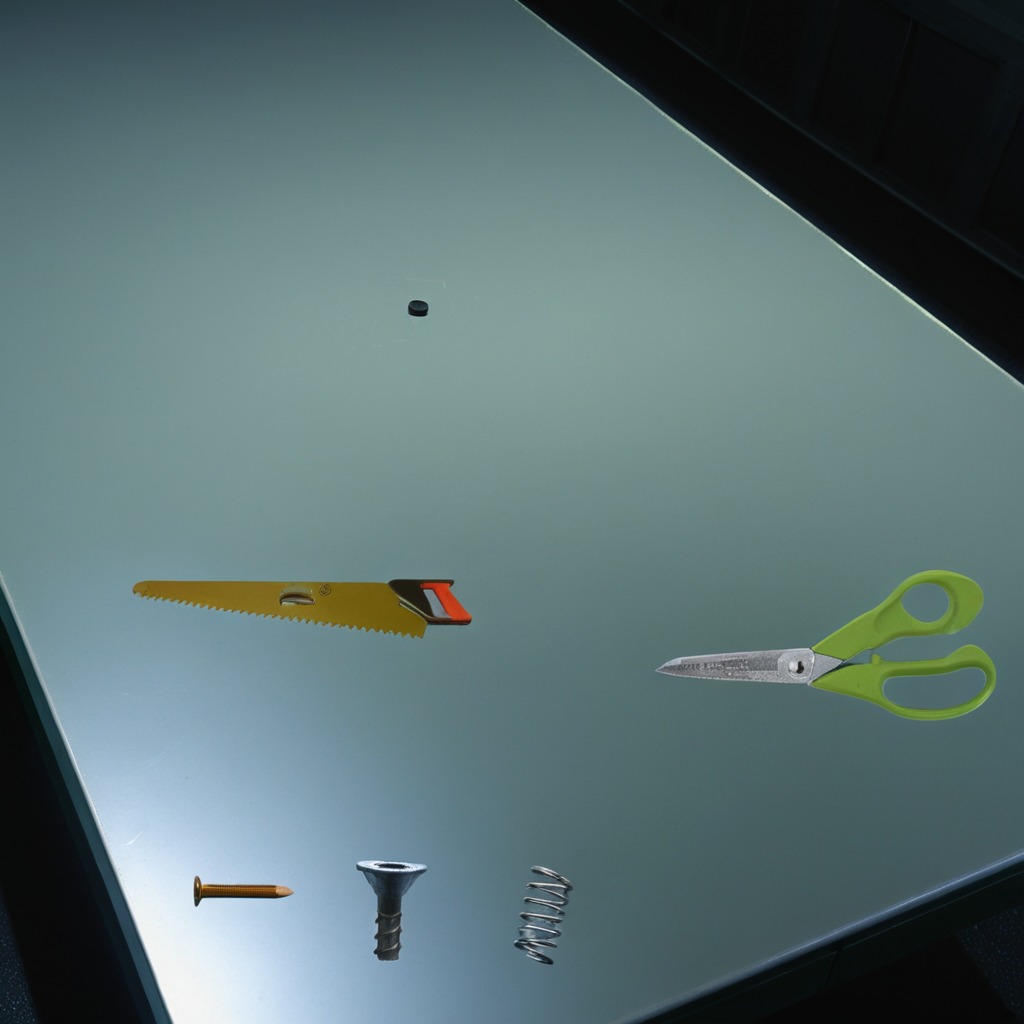
A metal machine screw, an iron nail, a coiled metal spring, a handheld metal saw, and a pair of scissors are lying on a clean empty table in a railway signal maintenance room lit by harsh overhead fluorescents.